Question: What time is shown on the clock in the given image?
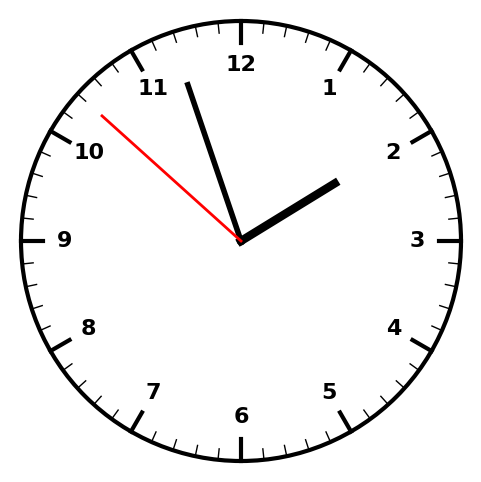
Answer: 01:56:52